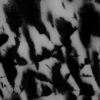
Label: not_dusty